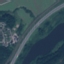
Label: Highway